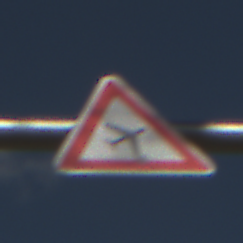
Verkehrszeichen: FlugbetriebLinks
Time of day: MorningAfternoon
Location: Outdoor (Nature)
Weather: PartlyCloudy
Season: NotSpecified
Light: Natural